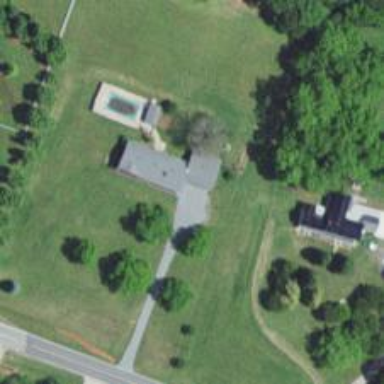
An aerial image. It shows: Driveway.